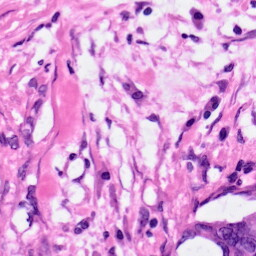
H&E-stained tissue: Pancreatic